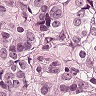
Metastatic tissue present: yes